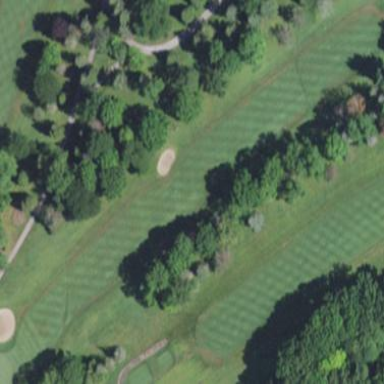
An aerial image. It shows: Grassy area designated as golf fairway.